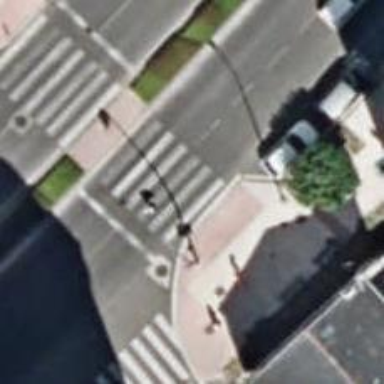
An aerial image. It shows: Crossing with traffic signals.